Question: I don't want to know how to highlight or underline something.
I'm wondering how this was done:

I first saw this being used by Wired on an Android note 3 inside Chrome.
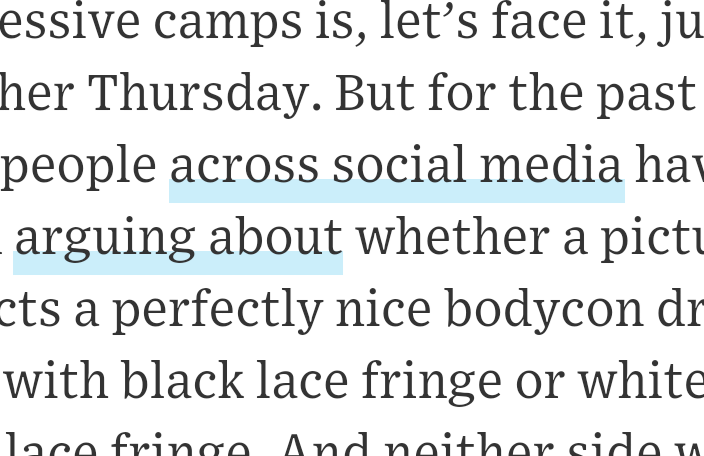
Answer: Visiting a Wired article and using the Web Inspector, I found the CSS rules that create this effect:
'''
a {
border-bottom: 1px solid #cbeefa;
box-shadow: inset 0 -4px 0 #cbeefa;
color: inherit;
text-decoration: none;
}
'''
Here's an example of those rules in action:
'''
a {
border-bottom: 1px solid #cbeefa;
box-shadow: inset 0 -4px 0 #cbeefa;
color: inherit;
text-decoration: none;
}
'''
'''
This is <a href="http://google.com">a link to Google</a>.
Another link goes <a href="http://stackoverflow.com">to the Stack Overflow homepage</a>.
'''